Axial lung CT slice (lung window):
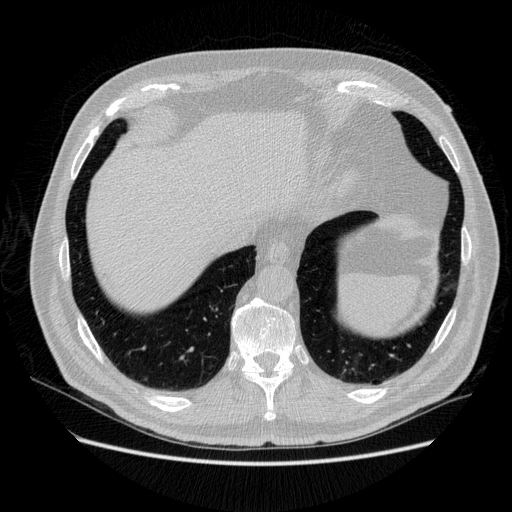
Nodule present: no